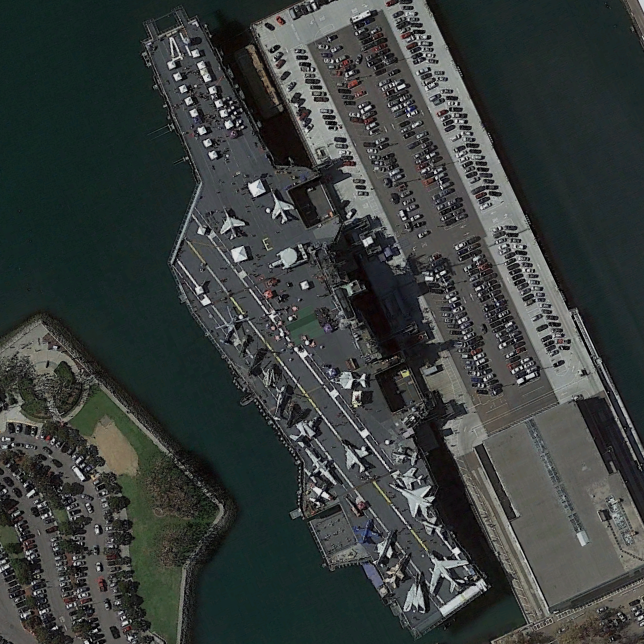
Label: aircraft_carrier